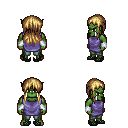
a pixel art fantasy rpg character, male body template, orc, green skin, chain tabard jacket, teal pants, blonde unkempt hairstyle, white cloth bracers, ghillies, four views (front, back, left, right), 2x2 character sprite sheet, small pixel art, hard edges, no anti-aliasing